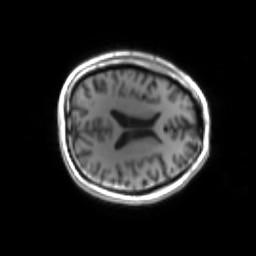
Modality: inplaneT1
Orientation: axial
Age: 28
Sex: male
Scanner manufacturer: siemens
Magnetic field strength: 3 T
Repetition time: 1.2 s
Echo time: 0.00251 s